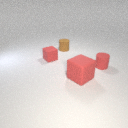
small red rubber cube in front of small brown rubber cylinder